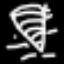
Label: diamond